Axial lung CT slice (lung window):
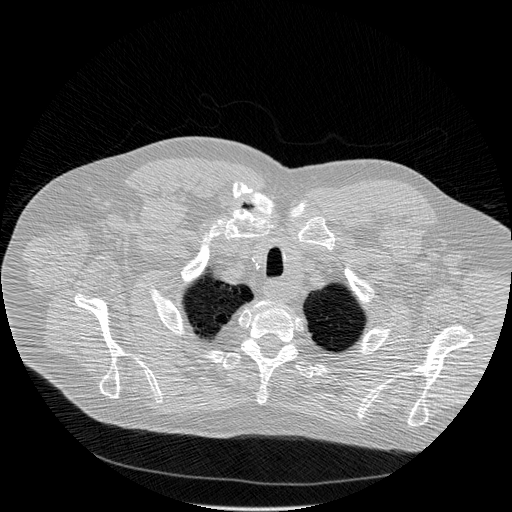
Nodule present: no